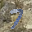
Label: 7